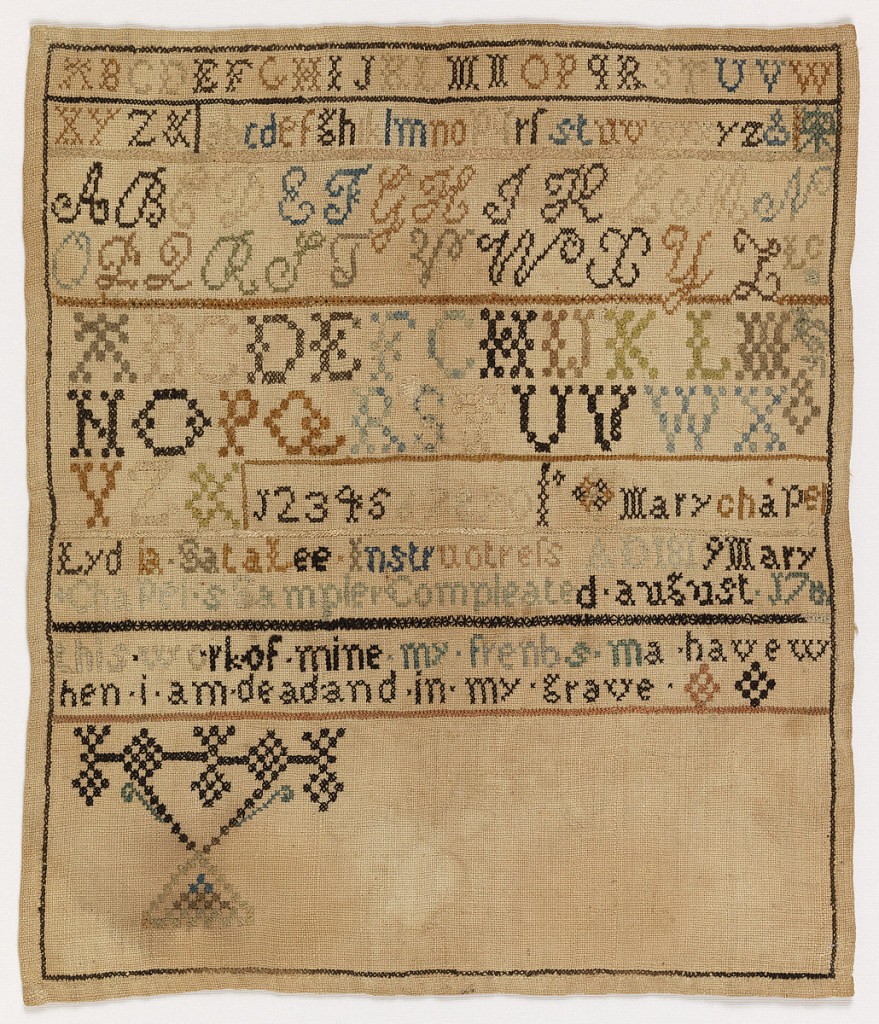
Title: Sampler
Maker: Mary Chapel, American
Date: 1819
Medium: silk embroidery on linen foundation Technique: embroidered in cross, eyelet, and herringbone stitches on plain weave foundation
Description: Bands of alphabets and numerals embroidery in many colors, separated by narrow geometric borders. Followed by the inscription and verse:
This work of mine my friends may have when I am dead and in my grave